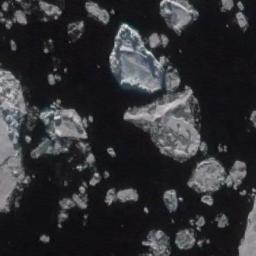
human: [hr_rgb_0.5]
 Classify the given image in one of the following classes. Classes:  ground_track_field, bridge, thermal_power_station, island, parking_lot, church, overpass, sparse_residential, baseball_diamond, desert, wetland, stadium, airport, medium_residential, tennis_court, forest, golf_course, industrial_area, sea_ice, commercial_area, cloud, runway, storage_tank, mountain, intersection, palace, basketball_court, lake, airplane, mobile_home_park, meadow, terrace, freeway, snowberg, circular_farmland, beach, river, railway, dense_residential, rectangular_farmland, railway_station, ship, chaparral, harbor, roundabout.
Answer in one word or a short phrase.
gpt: sea_ice